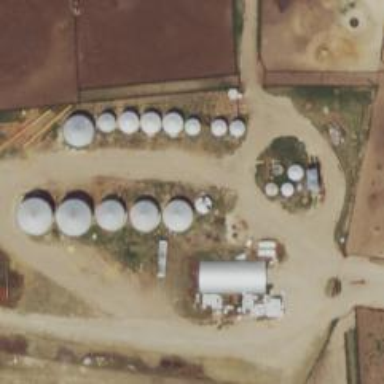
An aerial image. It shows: Silo.